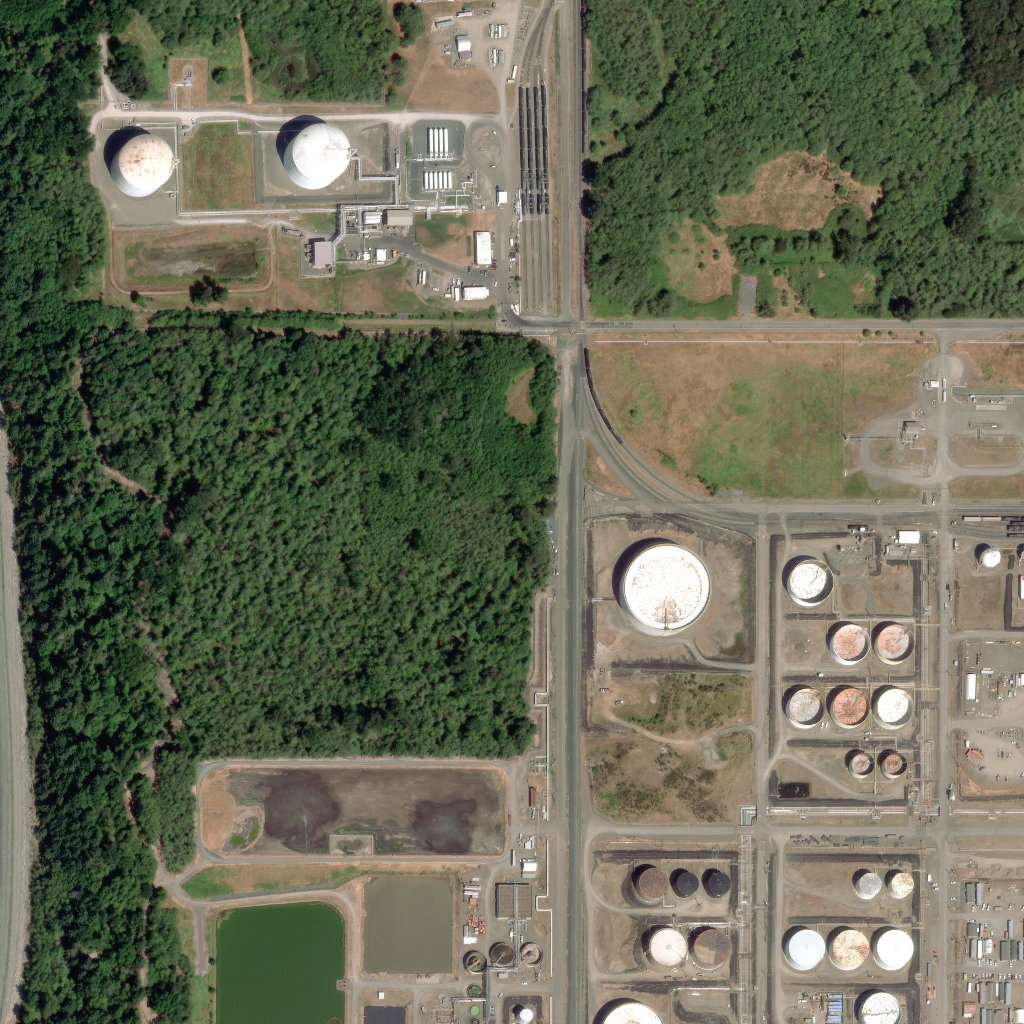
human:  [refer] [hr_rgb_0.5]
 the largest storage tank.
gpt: <box>[[58, 51, 70, 63, 0]]</box>